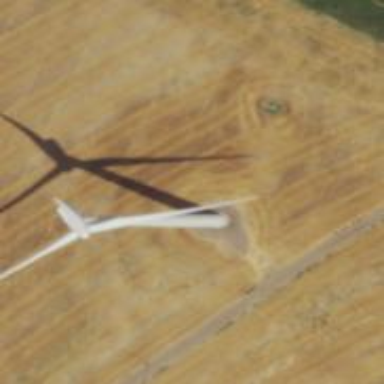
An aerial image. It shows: Wind generator using horizontal axis wind turbines.